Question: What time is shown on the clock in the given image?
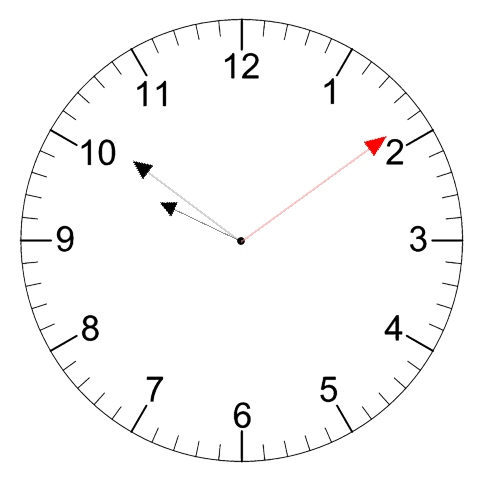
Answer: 09:51:09